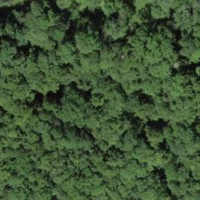
EUNIS habitat code: 41
Species observed at this site:
Leucojum vernum
Orchis mascula